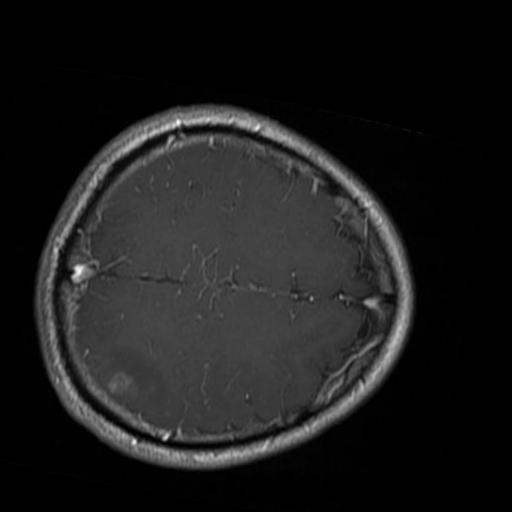
Label: brain_glioma